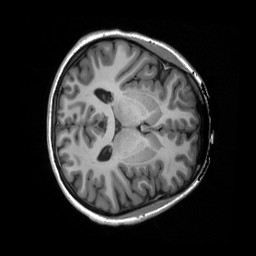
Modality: T1w
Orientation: axial
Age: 23